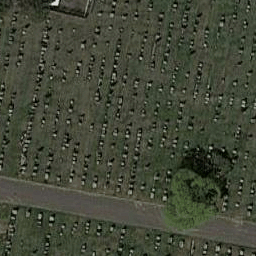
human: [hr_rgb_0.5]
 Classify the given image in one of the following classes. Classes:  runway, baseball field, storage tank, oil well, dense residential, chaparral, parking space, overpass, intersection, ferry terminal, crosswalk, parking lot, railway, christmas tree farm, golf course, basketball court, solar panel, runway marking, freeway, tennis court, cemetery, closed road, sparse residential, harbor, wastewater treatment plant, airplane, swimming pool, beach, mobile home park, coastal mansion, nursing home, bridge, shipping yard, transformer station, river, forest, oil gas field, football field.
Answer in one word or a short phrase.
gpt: cemetery